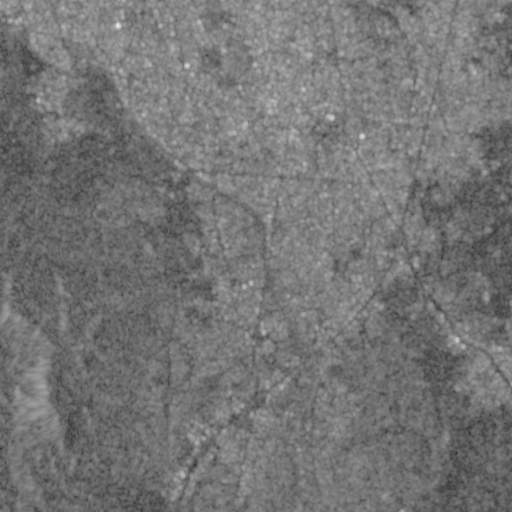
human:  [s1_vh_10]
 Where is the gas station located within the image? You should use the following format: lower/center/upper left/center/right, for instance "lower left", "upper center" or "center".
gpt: The gas station is located in the lower center of the image.
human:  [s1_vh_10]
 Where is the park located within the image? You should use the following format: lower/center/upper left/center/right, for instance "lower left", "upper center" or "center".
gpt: The park is located in the upper of the image.
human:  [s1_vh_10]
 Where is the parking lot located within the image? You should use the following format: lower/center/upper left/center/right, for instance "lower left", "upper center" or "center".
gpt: The parking lot is located in the upper center of the image.
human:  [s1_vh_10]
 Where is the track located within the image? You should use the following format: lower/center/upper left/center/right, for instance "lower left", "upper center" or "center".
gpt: The track is located in the upper center of the image.
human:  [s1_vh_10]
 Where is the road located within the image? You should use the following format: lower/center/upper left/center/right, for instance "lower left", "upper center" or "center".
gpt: There is no road in the image.

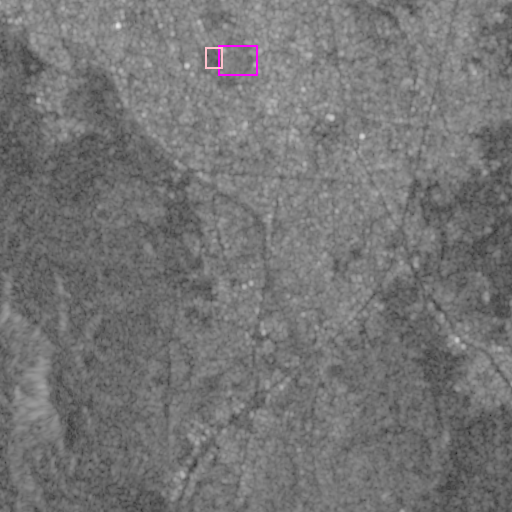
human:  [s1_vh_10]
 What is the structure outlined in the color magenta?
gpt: The structure outlined in magenta is a park.
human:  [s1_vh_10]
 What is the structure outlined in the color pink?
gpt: The structure outlined in pink is a track.
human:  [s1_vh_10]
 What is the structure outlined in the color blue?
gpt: There is no blue outline.